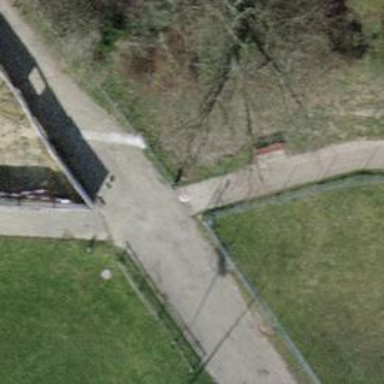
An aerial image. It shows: Bollard barrier.